Question: When I click on the About page in the settings, an error message is displayed:
'''
2016-11-25 19:49:04.352 ass176[4729:186745] -canOpenURL: failed for URL: "prefs:root=General&path=About" - error: "The operation couldn't be completed. (OSStatus error -10814.)"
'''
This is the code:
'''
let url = URL(string: "prefs:root=General&path=About")
if UIApplication.shared.canOpenURL(url!){
UIApplication.shared.open(url!, options: [:], completionHandler: nil)
}
'''
Environment: iOS 10.1, XCode 8.1

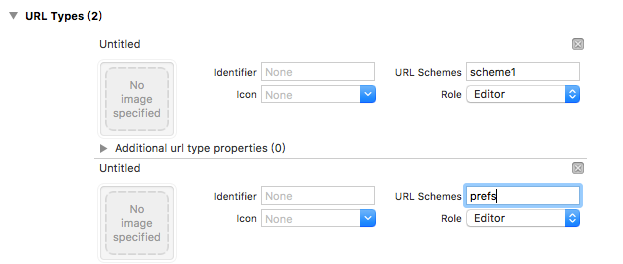
Answer: Apparently, it's not permitted anymore. You'll have to use 'UIApplicationOpenSettingsURLString' for your own app settings.
You can read @Paulw11 answer here:
<URL>